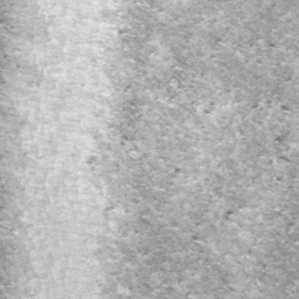
Label: frost